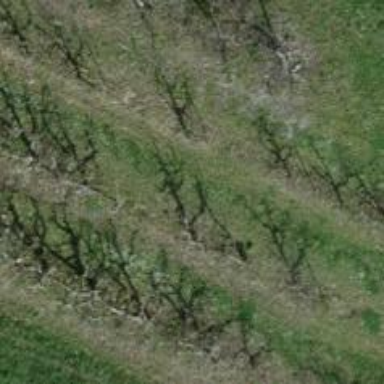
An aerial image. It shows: Orchard.